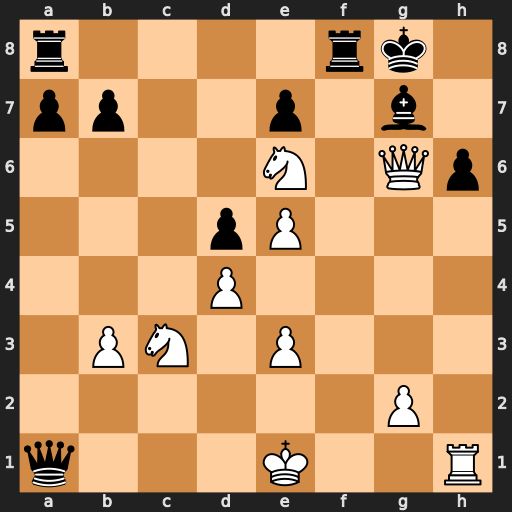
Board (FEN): r4rk1/pp2p1b1/4N1Qp/3pP3/3P4/1PN1P3/6P1/q3K2R
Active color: w
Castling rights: K
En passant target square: -
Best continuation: Nb1 Rf7 Rxh6 Qxb1+ Qxb1